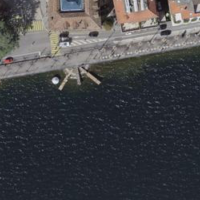
EUNIS habitat code: 57
Species observed at this site:
Chroicocephalus ridibundus
Phalacrocorax carbo
Larus michahellis
Cygnus olor
Fulica atra
Anas platyrhynchos
Hirundo rustica
Milvus migrans
Corvus cornix
Columba livia
Passer italiae
Delichon urbicum